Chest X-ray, PA view. Patient: 40 years old, sex M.
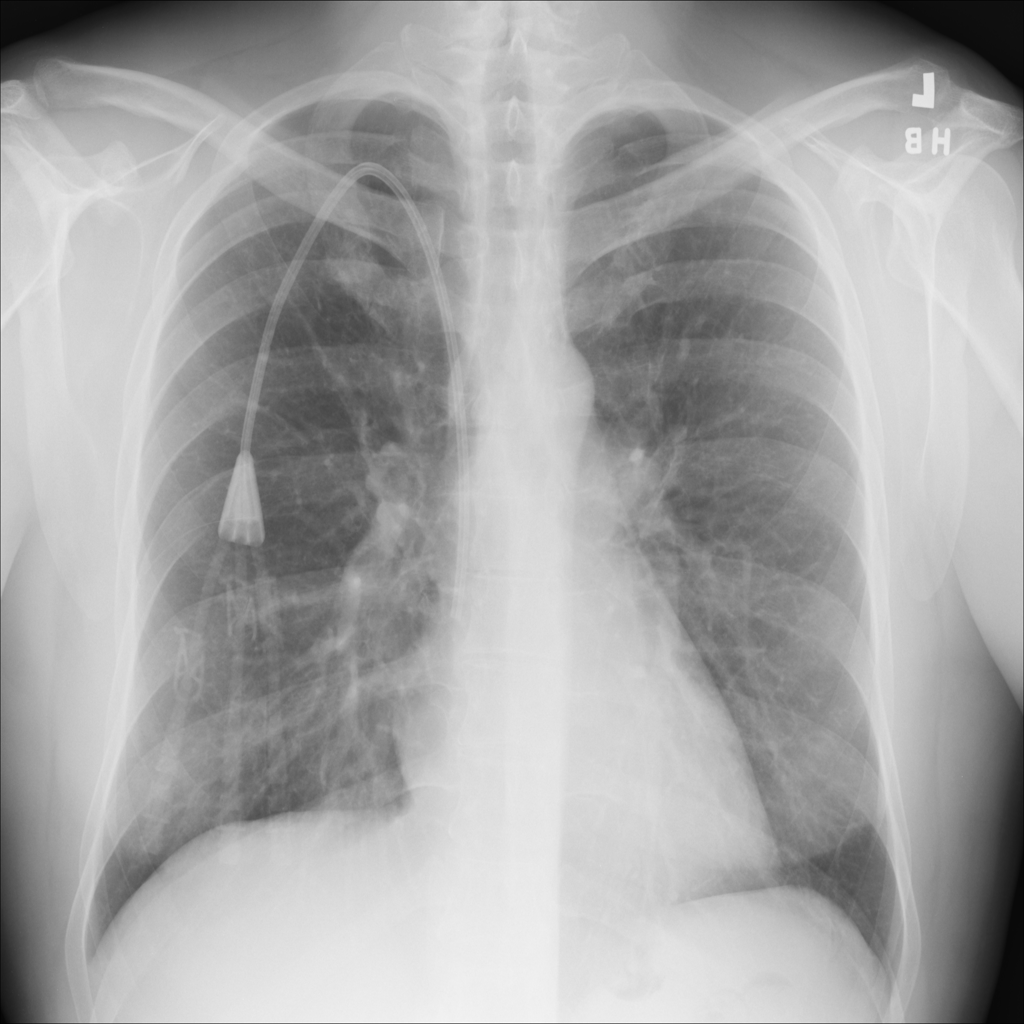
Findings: No Finding